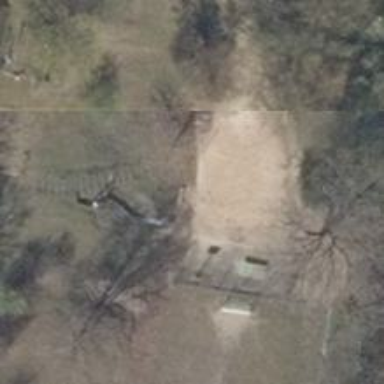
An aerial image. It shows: Playground featuring slide with playful theme.